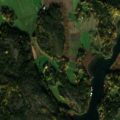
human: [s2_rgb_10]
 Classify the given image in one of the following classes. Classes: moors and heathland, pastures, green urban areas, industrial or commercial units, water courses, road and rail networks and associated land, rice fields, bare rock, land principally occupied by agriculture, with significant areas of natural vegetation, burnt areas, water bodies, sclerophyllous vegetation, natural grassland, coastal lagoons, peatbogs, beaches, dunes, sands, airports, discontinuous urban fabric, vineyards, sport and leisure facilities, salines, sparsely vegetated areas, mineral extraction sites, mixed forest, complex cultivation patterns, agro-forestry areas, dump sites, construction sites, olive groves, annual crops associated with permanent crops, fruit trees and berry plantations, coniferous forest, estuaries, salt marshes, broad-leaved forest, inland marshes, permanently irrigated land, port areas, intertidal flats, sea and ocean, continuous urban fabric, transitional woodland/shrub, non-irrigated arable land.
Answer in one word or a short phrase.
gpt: land principally occupied by agriculture, with significant areas of natural vegetation, mixed forest, bare rock, sea and ocean